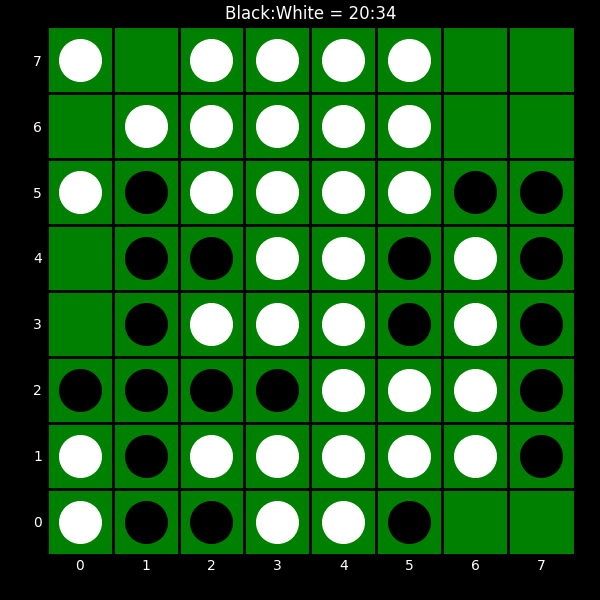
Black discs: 20
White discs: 34